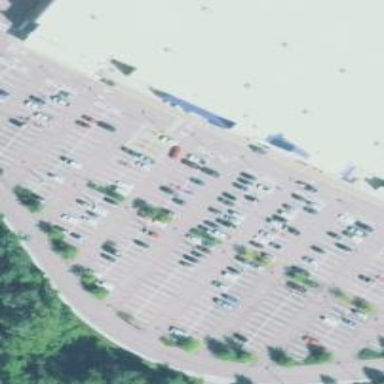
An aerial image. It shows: Parking area with surface.